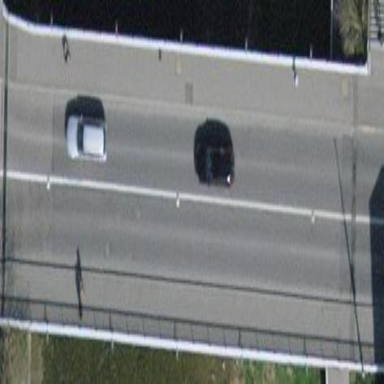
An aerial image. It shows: Bridge with arch structure.